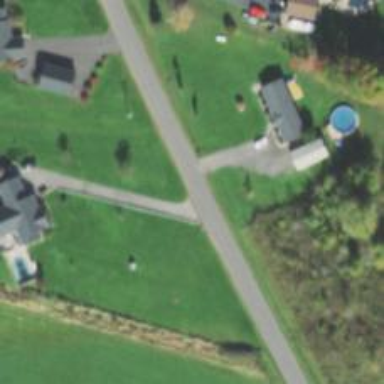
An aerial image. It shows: Driveway.